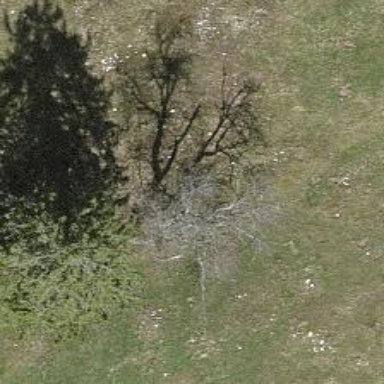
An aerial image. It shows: Beautiful tree in nature.